Question: How do I allow a dynamic (changing in height) content area to be vertically centered on the users screen (regardless of screen size), UNTIL it reaches the point where there is only '100px' left of free space at the top of the page?
Here's a diagram:

I'm not entirely sure whether the solution to this problem will use only CSS or javascript - so all suggestions are welcome.
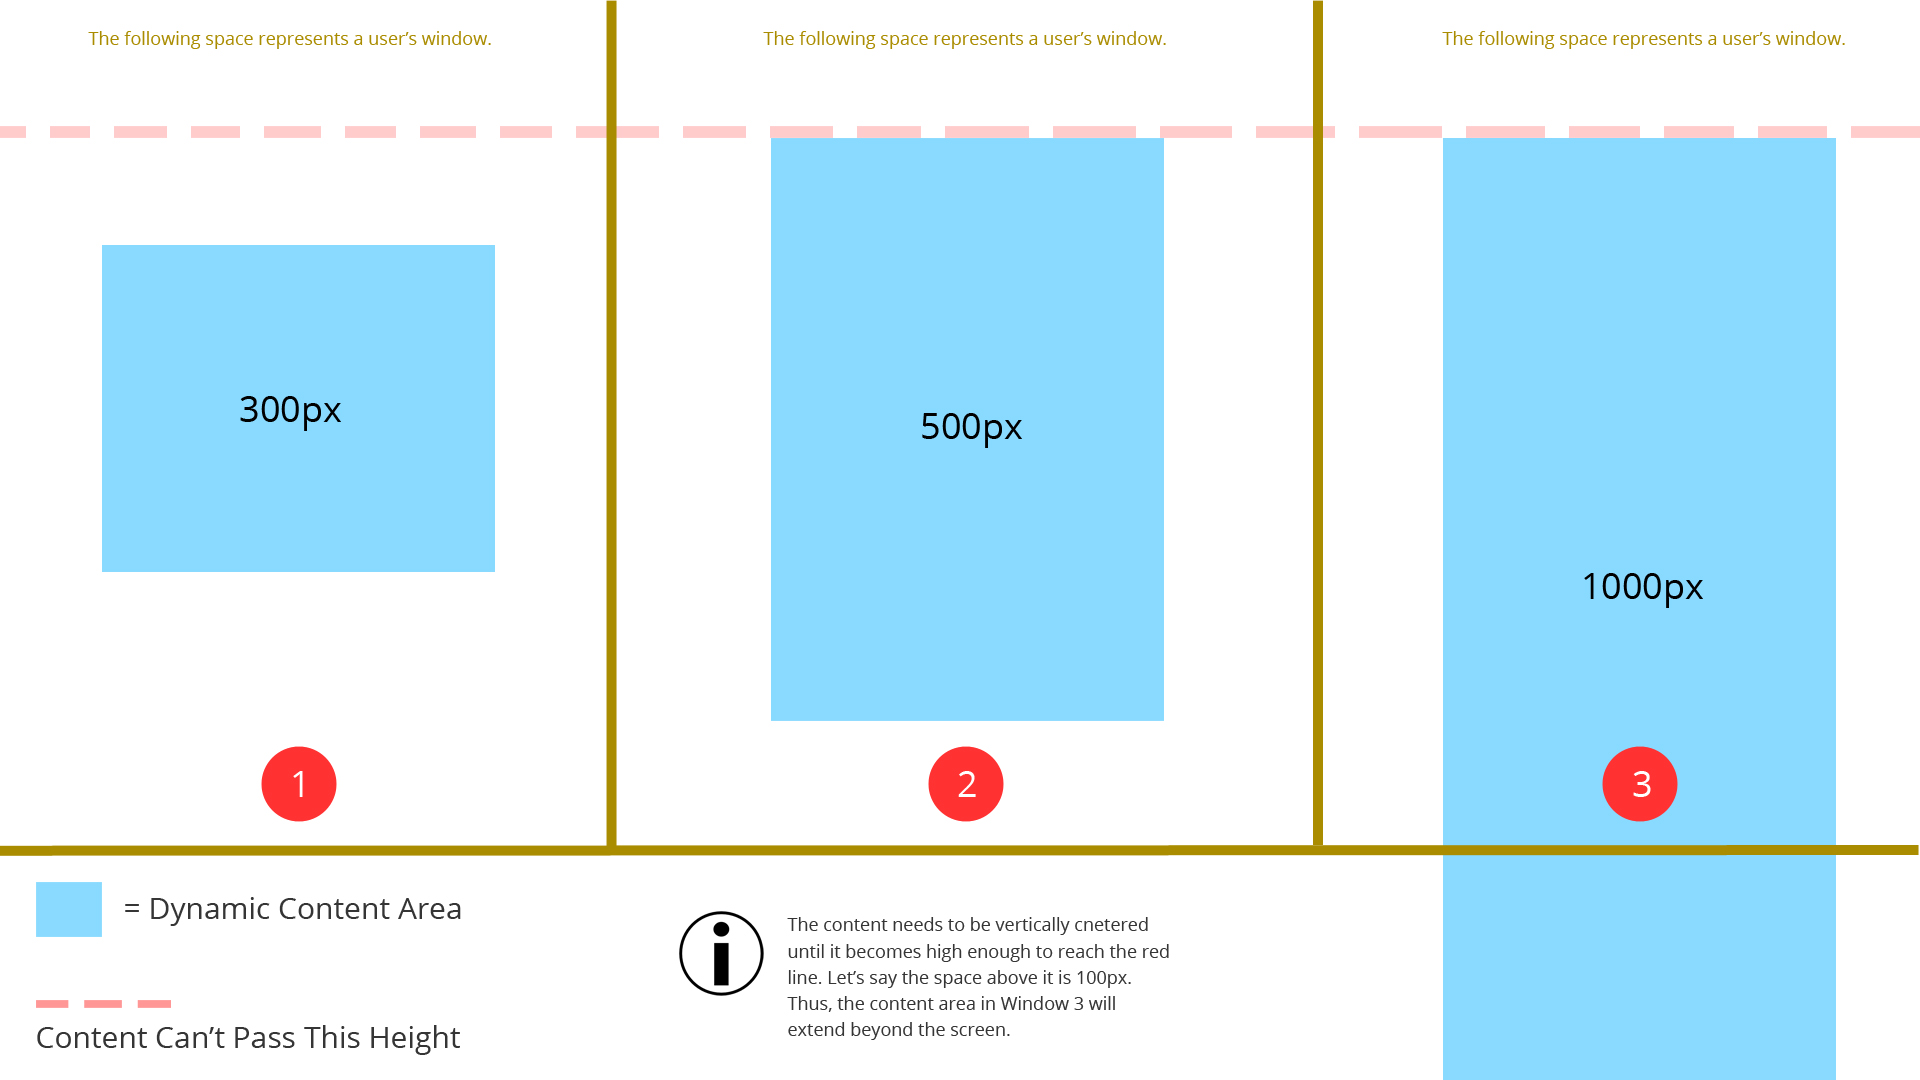
Answer: My solution takes into account that you want your content to be centered on the whole page and not just "in the space below". I used negative margins to achieve this.
See the working example here:
<URL>
HTML:
'''
<div id="container">
<div id="table">
<div id="cell">
<div id="content">Some content</div>
</div>
</div>
</div>
'''
CSS:
'''
#container {
width: 100%;
height: 100%;
padding: 100px 0;
margin-top: -100px;
}
#table {
display: table;
width: 100%;
height: 100%;
margin-top: 100px;
}
#cell {
display: table-cell;
vertical-align: middle;
}
#content {
background-color: lightblue;
width: 50%;
margin: 0 auto;
}
'''
Tested:
- - - -
Update:
I used 'box-sizing: border-box;' but Firefox required an additional '-moz-box-sizing: border-box;'. Now it works also in Firefox.